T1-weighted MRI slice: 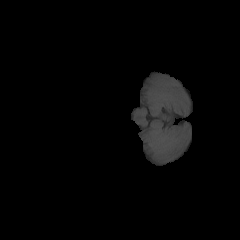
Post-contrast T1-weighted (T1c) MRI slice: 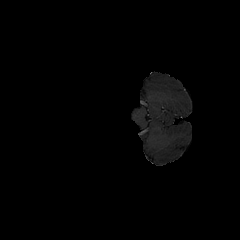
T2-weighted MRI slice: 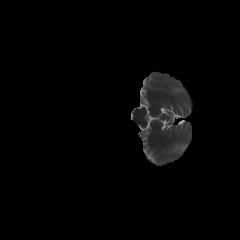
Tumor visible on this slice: no